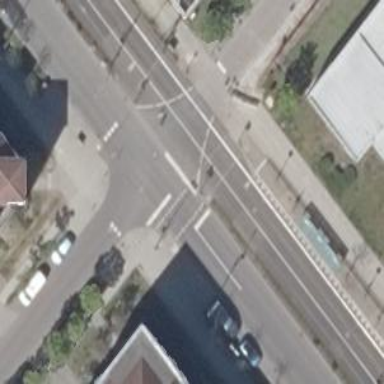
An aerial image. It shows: Road with traffic signals.